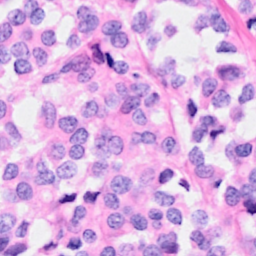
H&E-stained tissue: Breast